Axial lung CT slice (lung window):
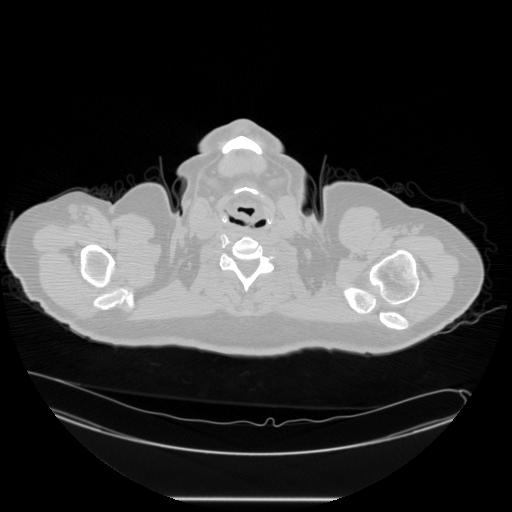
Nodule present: no